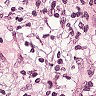
Metastatic tissue present: yes